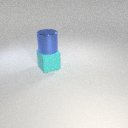
large cyan rubber cube below large blue metal cylinder